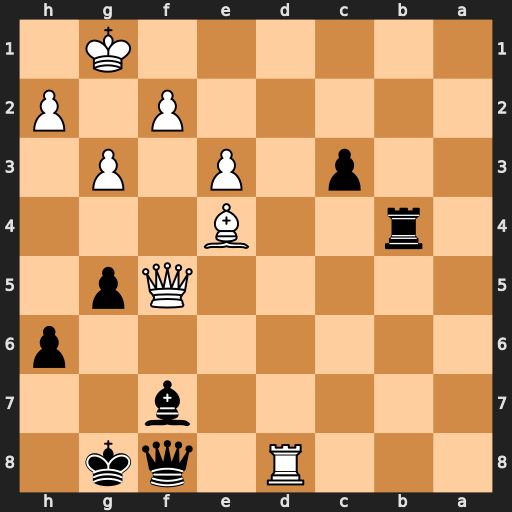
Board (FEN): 3R1qk1/5b2/7p/5Qp1/1r2B3/2p1P1P1/5P1P/6K1
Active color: b
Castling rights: -
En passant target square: -
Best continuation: Qxd8 Qh7+ Kf8 Qxh6+ Ke7 Qxg5+ Kd7